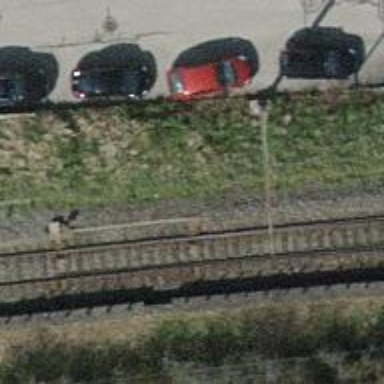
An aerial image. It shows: Railway switch.